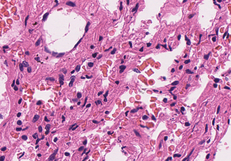
Tumor epithelial tissue: no
Tumor-associated stroma tissue: no
Normal tissue: yes